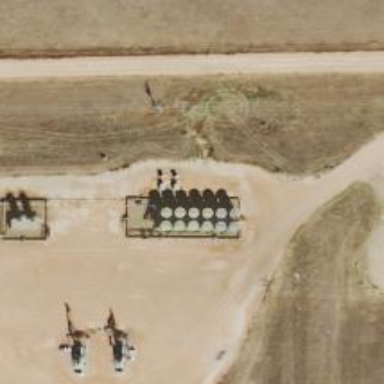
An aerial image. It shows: Storage tank that is man-made.